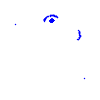
Particle: electron